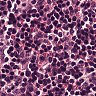
Metastatic tissue present: no